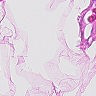
Metastatic tissue present: no